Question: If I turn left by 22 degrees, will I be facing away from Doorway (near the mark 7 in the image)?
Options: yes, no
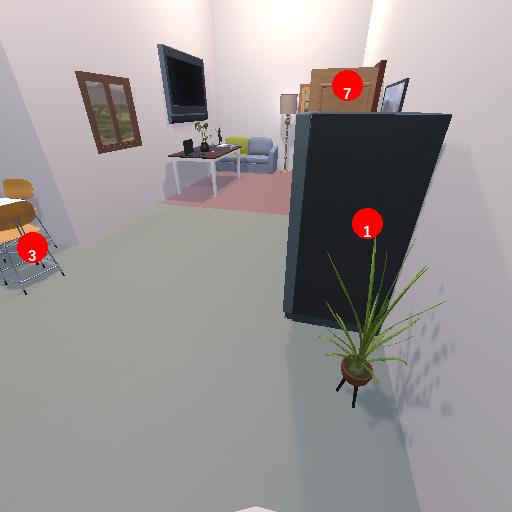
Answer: yes